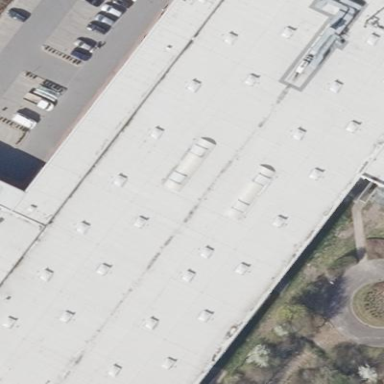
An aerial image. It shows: Flat-roofed retail building housing supermarket.